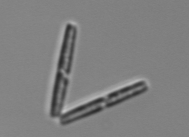
Label: Thalassionema